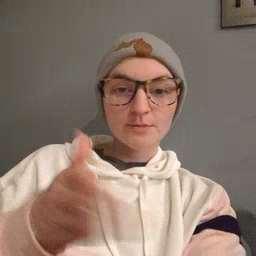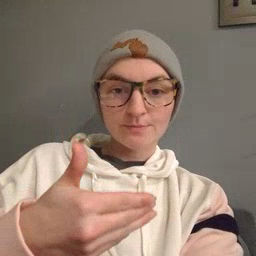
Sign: room